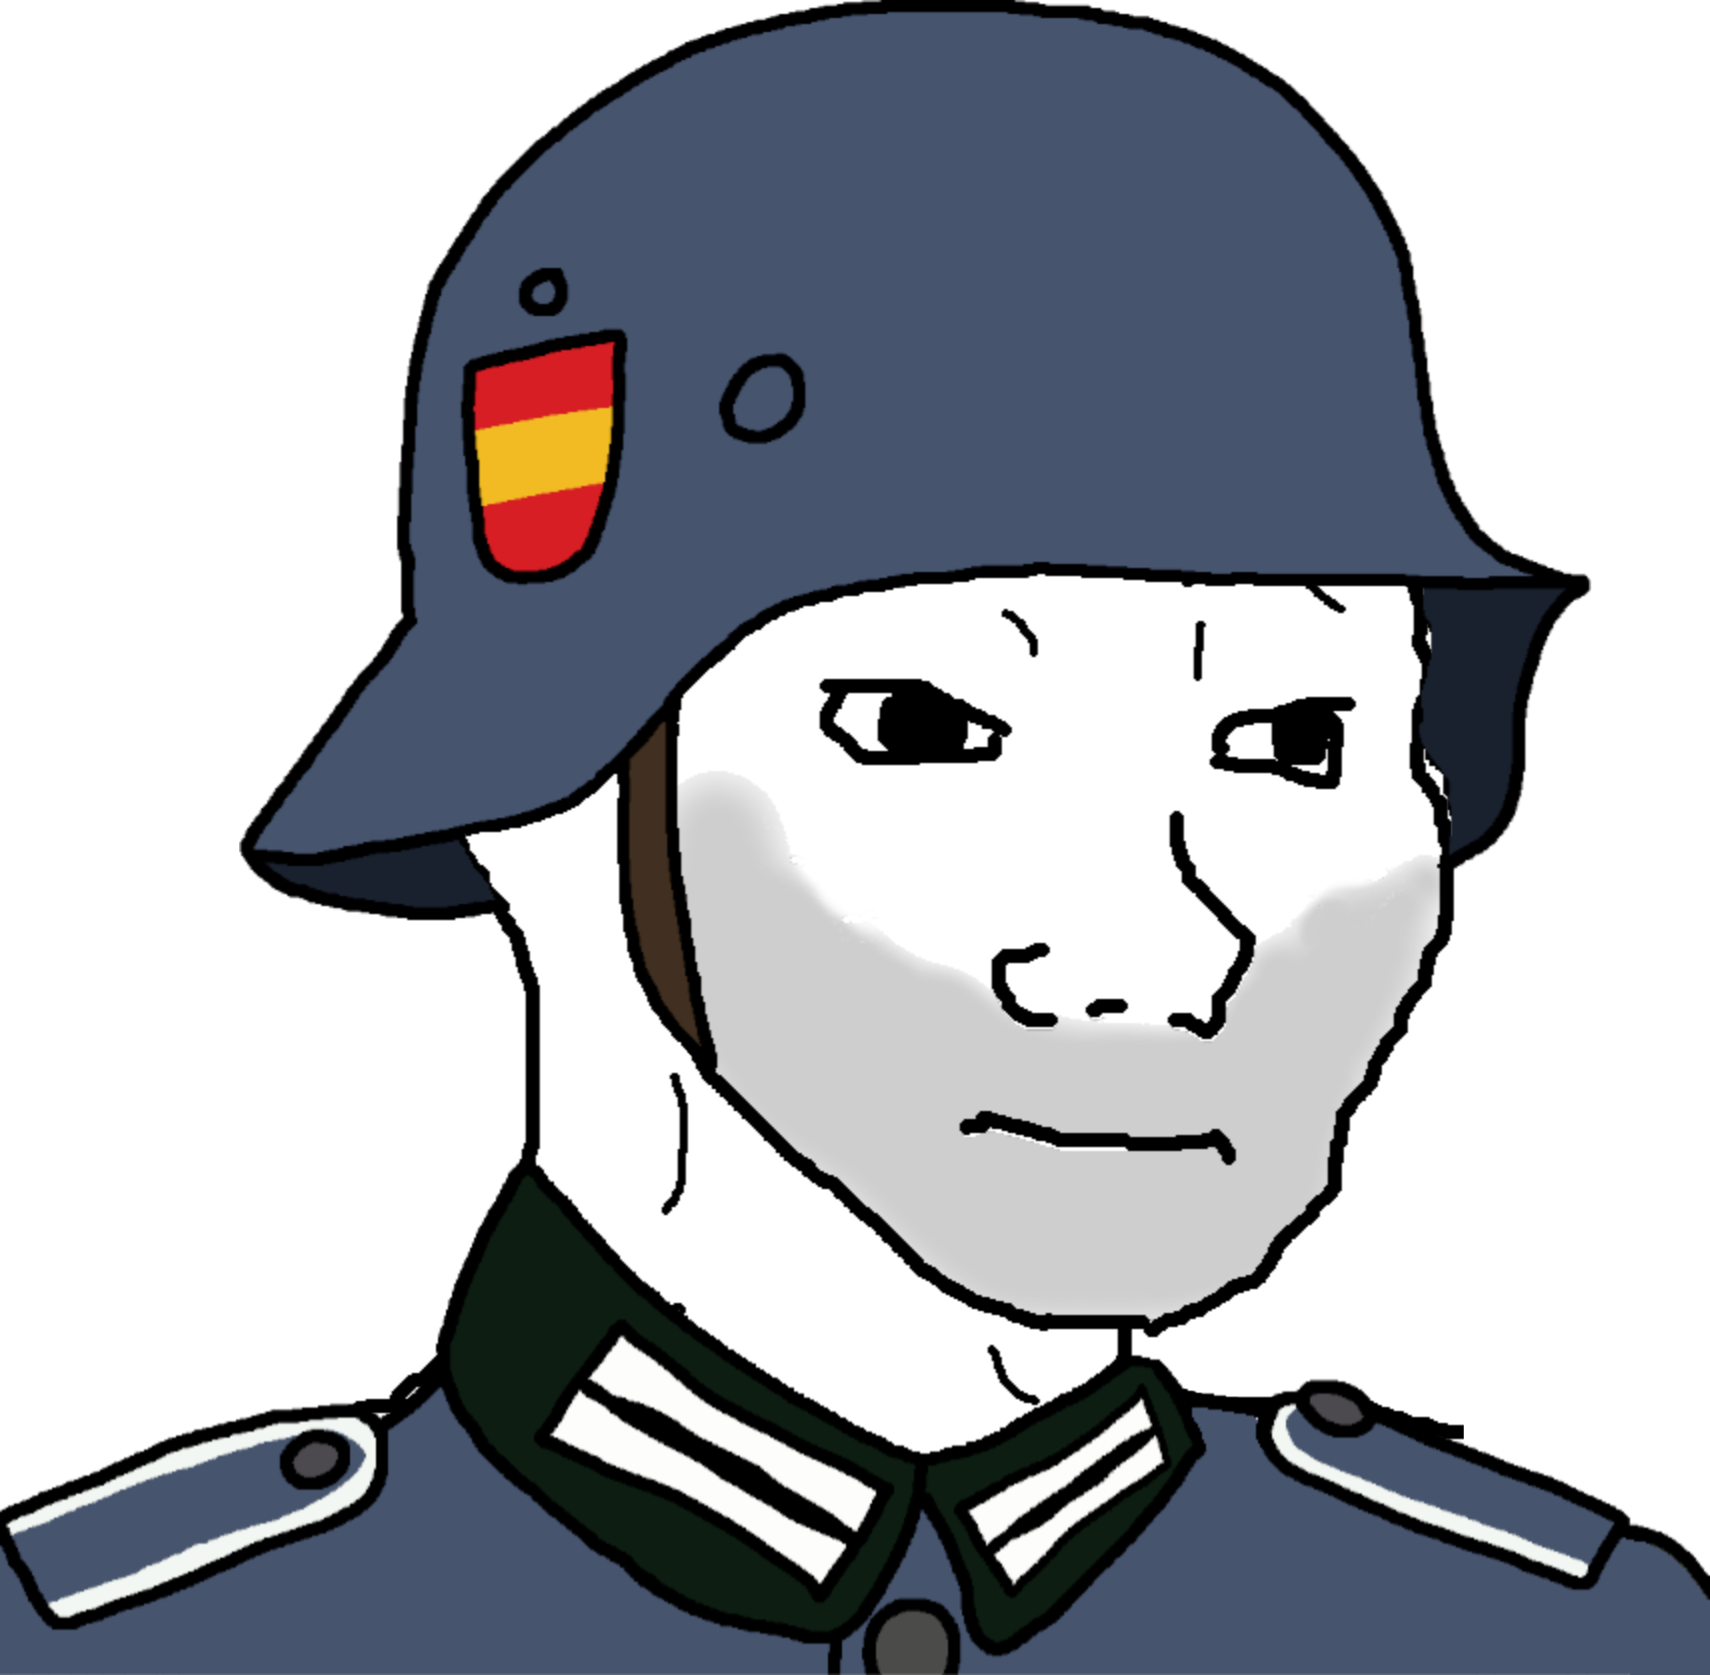
Label: 5_Doomer